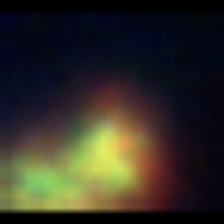
Taxon: Unknown_full_image
Group: Unknown